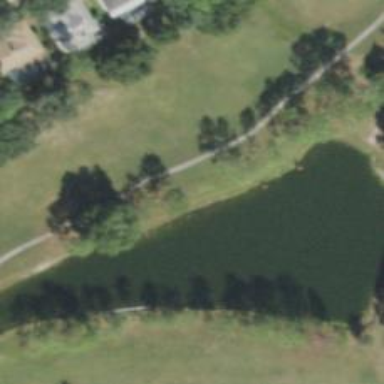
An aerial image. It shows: Path used for both walking and golf.